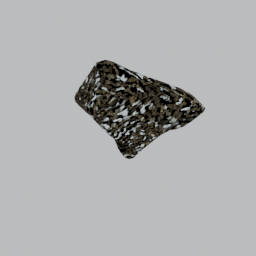
Label: nature